Field crop: maize
Growth stage: 2
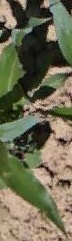
Species: maize